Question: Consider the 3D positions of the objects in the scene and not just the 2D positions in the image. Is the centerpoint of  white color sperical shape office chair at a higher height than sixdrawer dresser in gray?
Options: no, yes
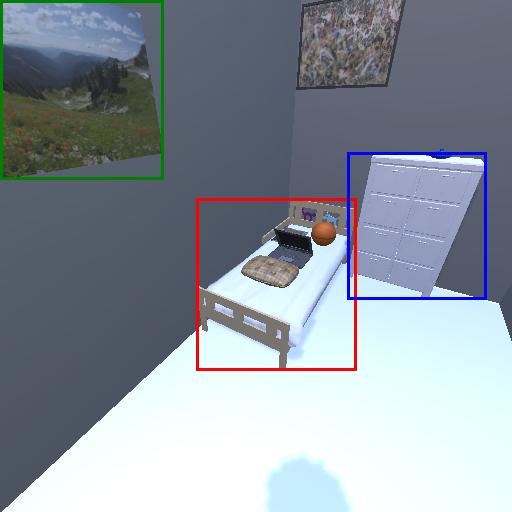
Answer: no